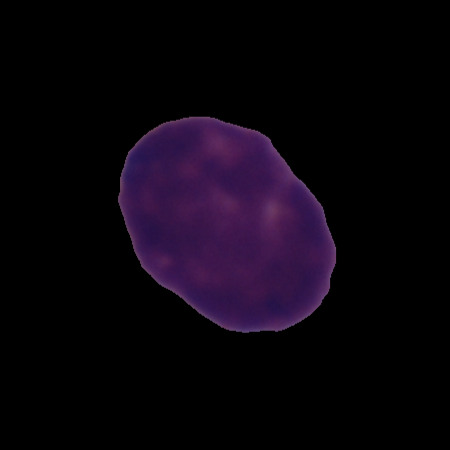
Label: cancer